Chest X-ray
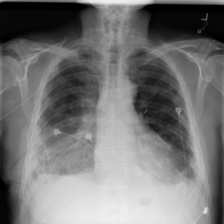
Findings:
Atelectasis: negative
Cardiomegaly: negative
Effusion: positive
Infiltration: positive
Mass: negative
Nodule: negative
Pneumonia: negative
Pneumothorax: negative
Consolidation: negative
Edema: negative
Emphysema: negative
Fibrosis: negative
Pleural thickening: negative
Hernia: negative